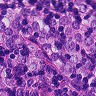
Metastatic tissue present: yes